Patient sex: F
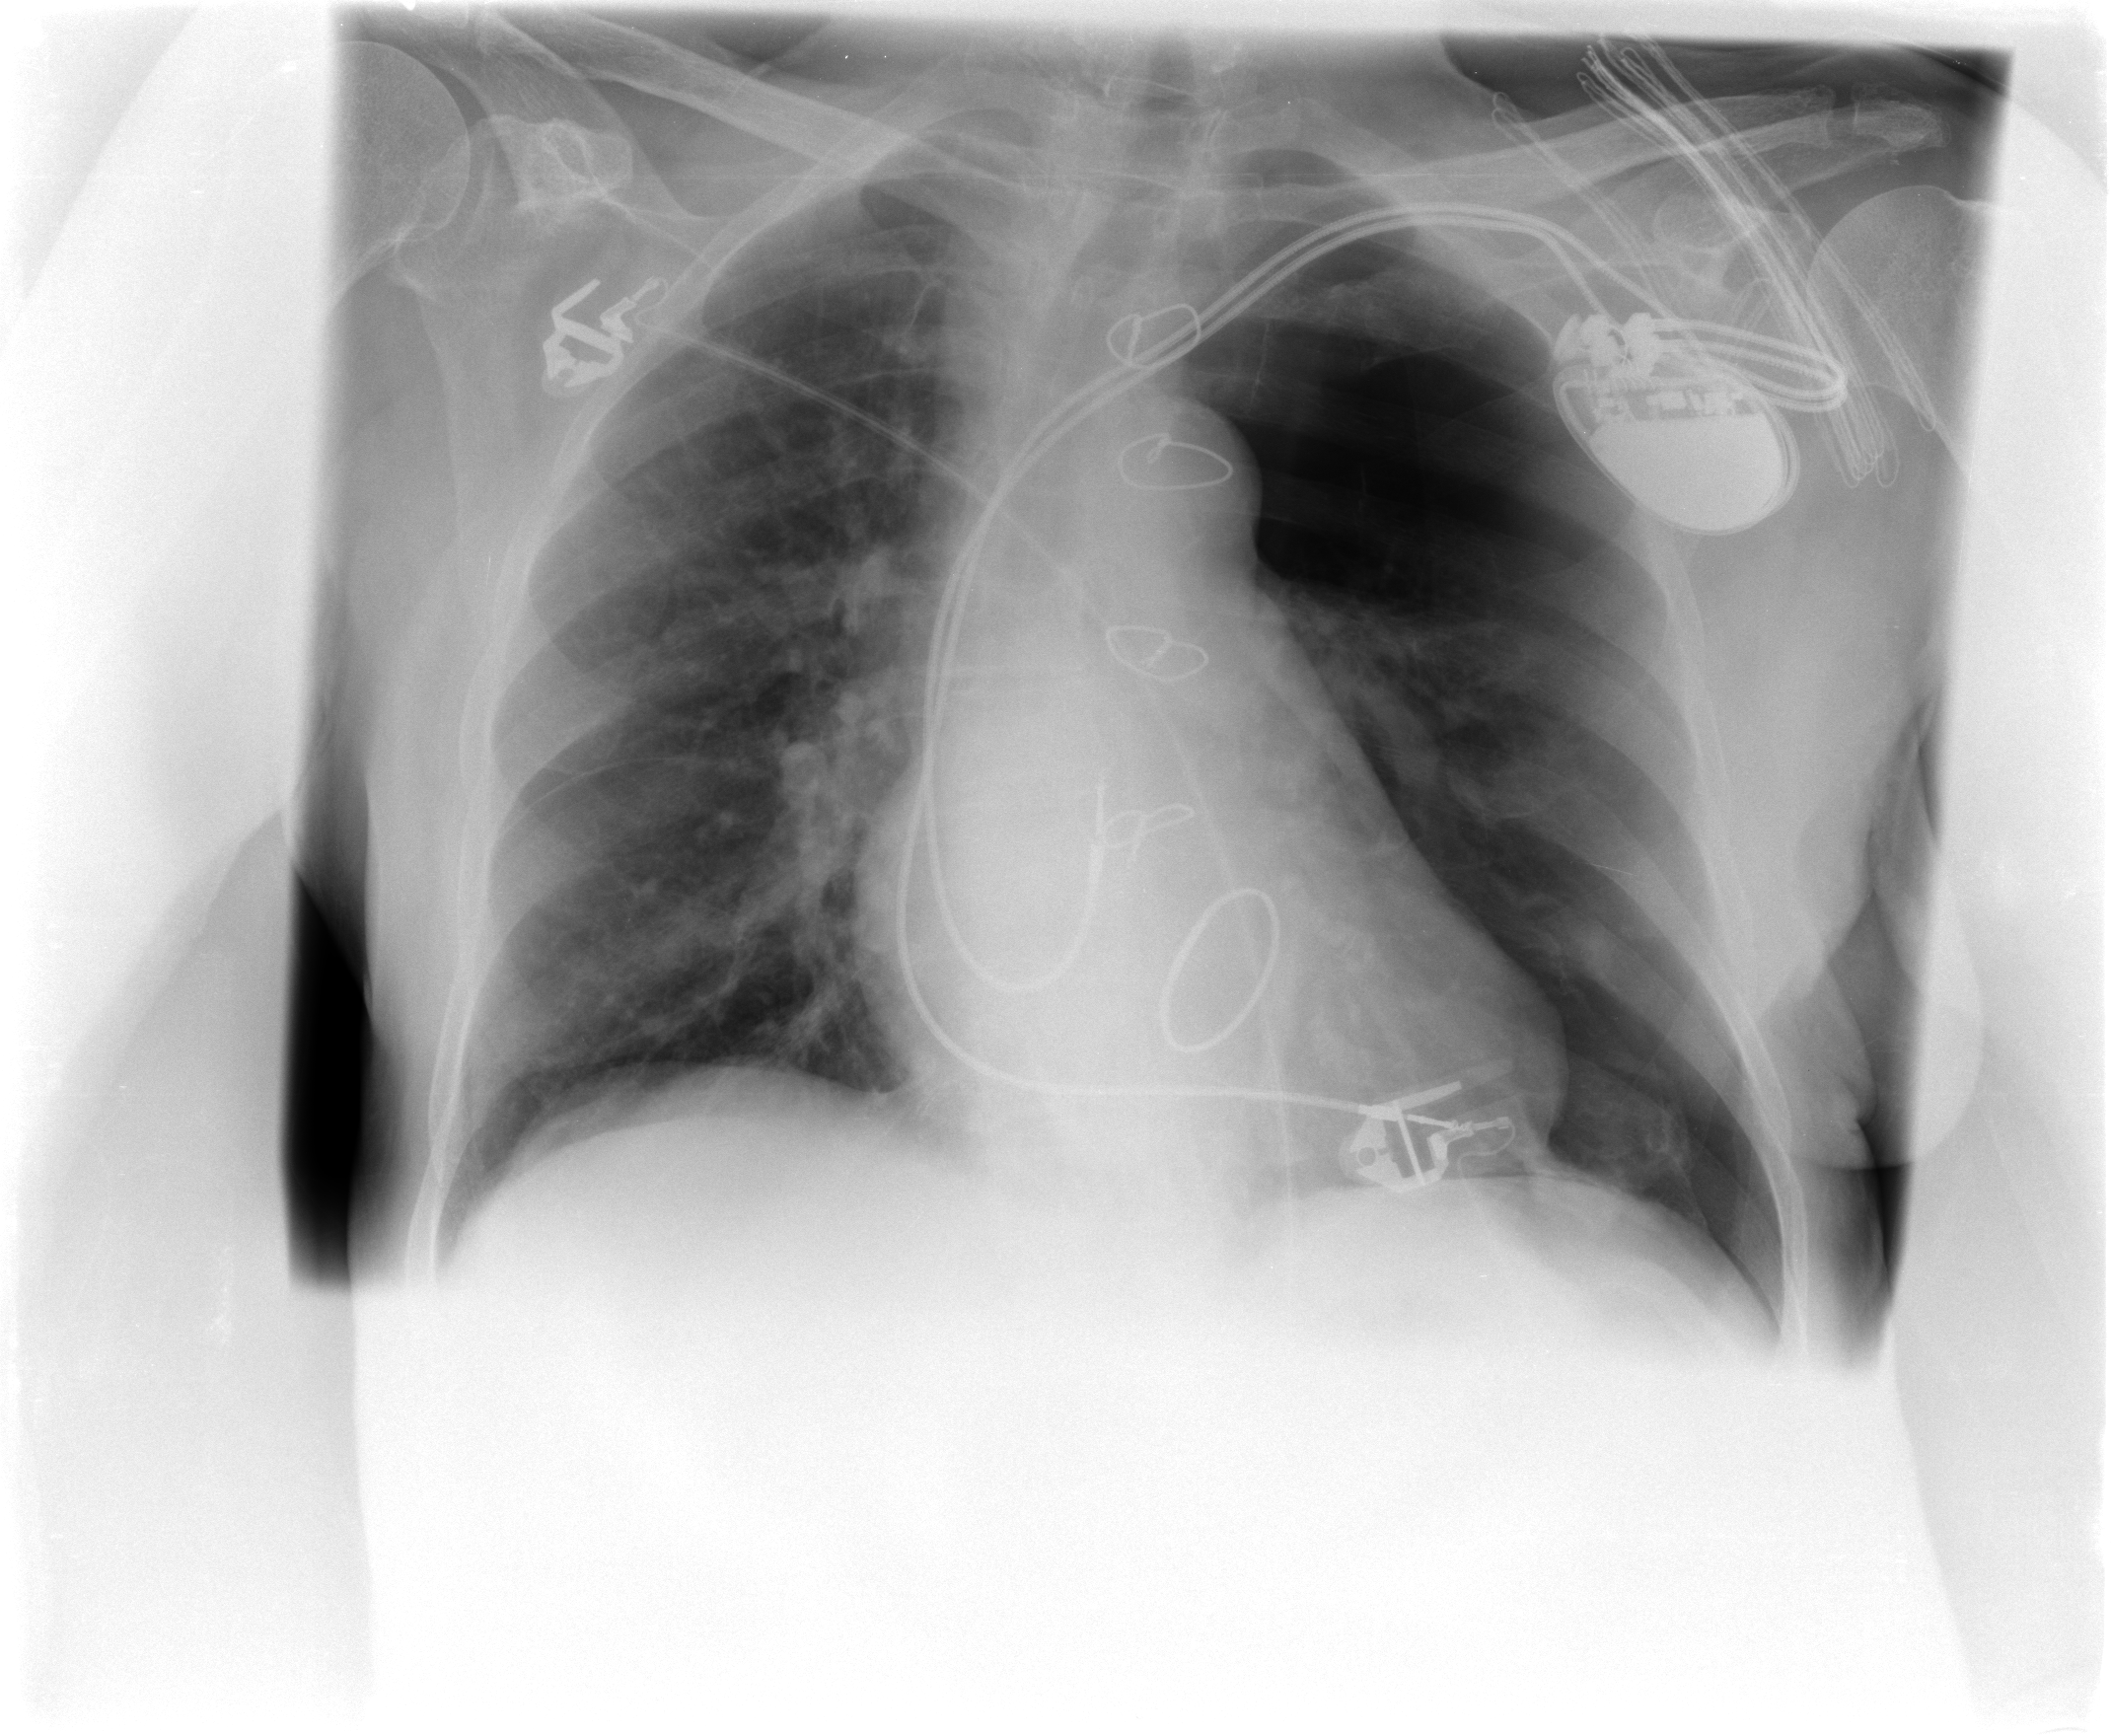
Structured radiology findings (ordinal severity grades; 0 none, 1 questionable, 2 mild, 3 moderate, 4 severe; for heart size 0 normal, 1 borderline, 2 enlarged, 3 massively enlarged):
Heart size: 0
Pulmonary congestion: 1
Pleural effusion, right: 0
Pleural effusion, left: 0
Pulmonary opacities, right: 1
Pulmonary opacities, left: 0
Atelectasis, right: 2
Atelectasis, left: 2